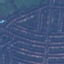
Label: Residential